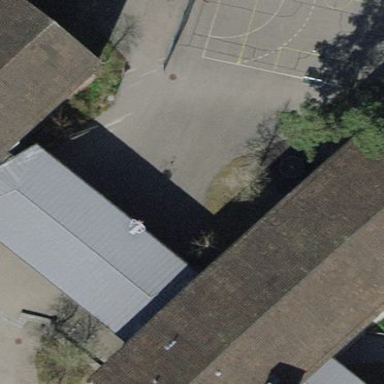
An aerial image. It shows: View of roof of building.